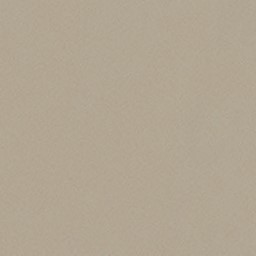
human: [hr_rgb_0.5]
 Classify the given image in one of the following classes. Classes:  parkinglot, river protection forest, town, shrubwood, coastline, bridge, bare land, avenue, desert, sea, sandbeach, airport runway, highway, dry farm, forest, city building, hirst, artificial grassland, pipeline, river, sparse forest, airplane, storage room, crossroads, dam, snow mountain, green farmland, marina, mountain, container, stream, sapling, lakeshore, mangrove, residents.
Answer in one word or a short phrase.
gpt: desert